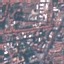
Land use / land cover: Residential